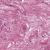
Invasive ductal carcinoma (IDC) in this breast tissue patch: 0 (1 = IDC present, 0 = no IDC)